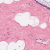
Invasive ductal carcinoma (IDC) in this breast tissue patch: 0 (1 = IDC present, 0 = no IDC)